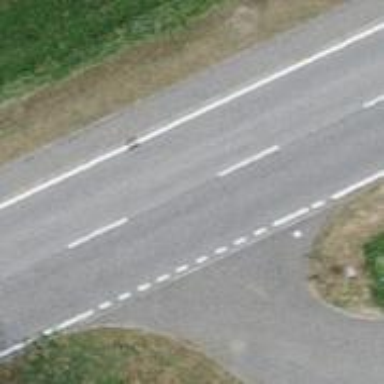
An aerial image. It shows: Unclassified road with asphalt surface. The road has grade1 tracktype.